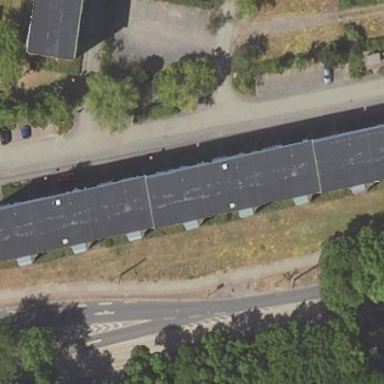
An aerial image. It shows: Dormitory building.